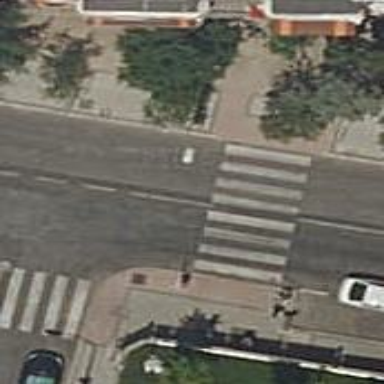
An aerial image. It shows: Pedestrian crossing with zebra markings on the footway.